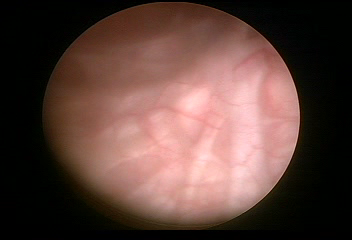
Modality: WLC
Class: Normal mucosa
Bladder cancer association: No